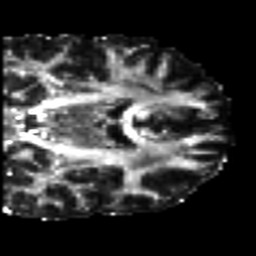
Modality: FA
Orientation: coronal
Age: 40
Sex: male
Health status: healthy
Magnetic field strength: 3 T
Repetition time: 8.4 s
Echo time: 0.0926 s